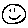
Label: smiley face